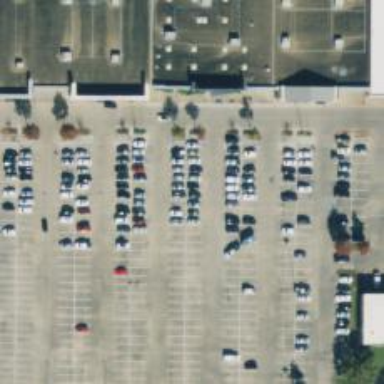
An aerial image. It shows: Parking space is available.